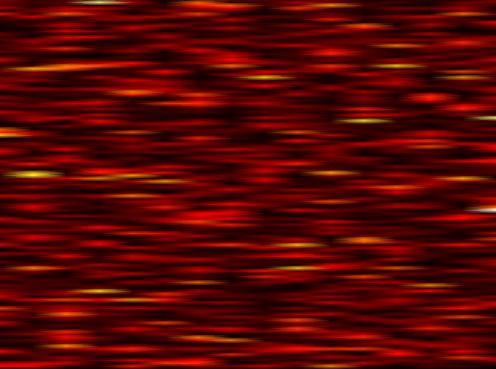
Label: FOFDM